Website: home-depot
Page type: address-validator
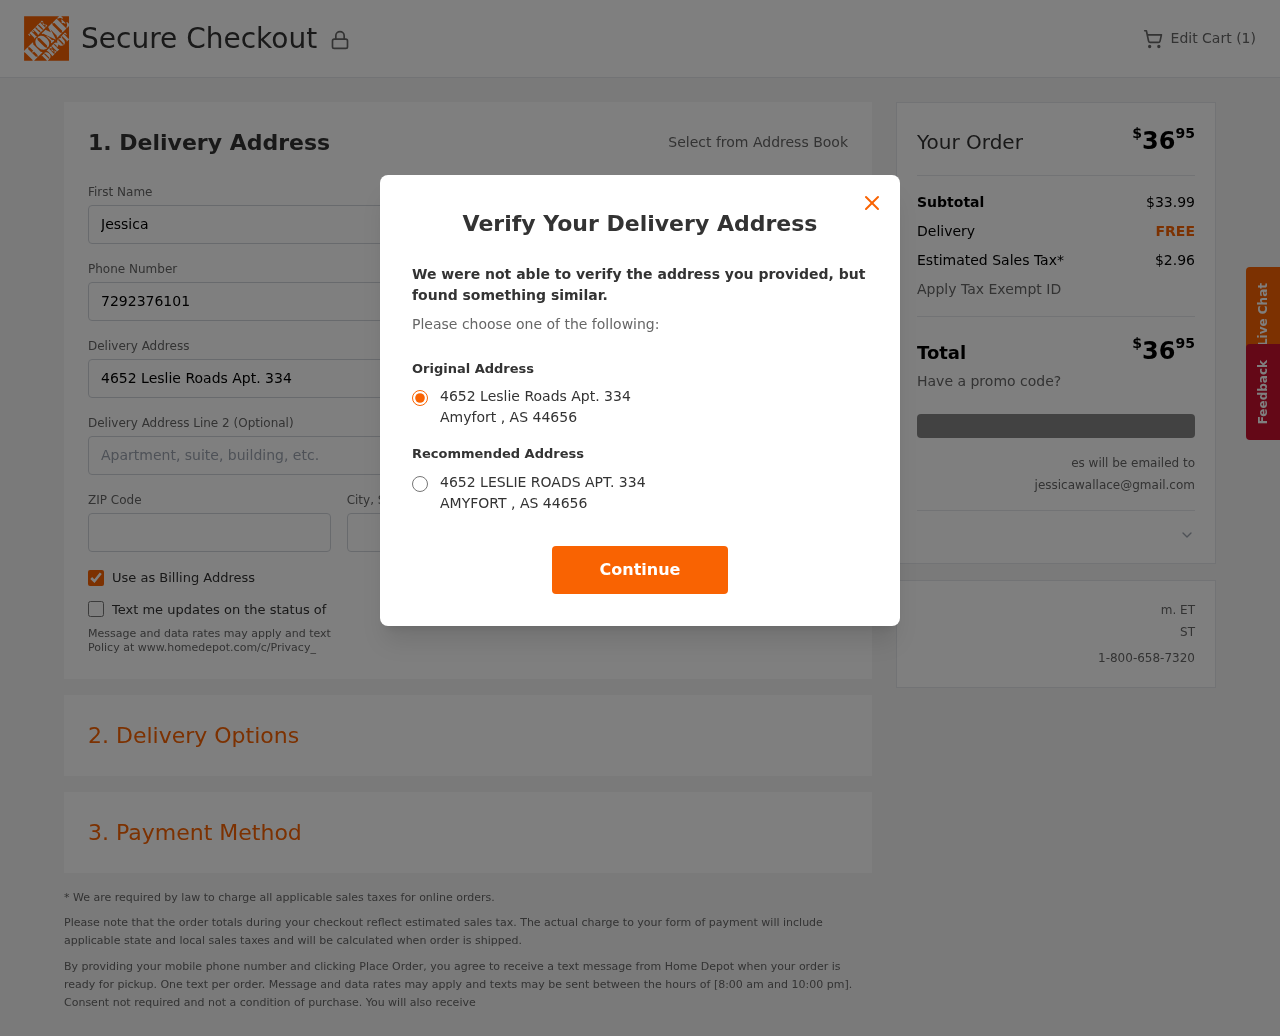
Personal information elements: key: PII_CITY
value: Amyfort
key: PII_EMAIL
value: jessicawallace@gmail.com
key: PII_POSTCODE
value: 44656
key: PII_STATE_ABBR
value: AS
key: PII_STREET
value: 4652 Leslie Roads Apt. 334
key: PII_FIRSTNAME
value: Jessica
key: PII_LASTNAME
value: Wallace
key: PII_PHONE
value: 7292376101
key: PII_CITY_STATE
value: Amyfort, AS
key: PII_STREET_ALT
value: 4652 LESLIE ROADS APT. 334
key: PII_CITY_ALT
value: AMYFORT
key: PII_STATE
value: AS
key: PII_POSTCODE_FULL
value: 44656
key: PII_POSTCODE_NUMERIC
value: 44656
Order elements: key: ORDER_NUM_ITEMS
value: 1
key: ORDER_TOTAL
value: $3695
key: ORDER_SUBTOTAL
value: $33.99
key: ORDER_SHIPPING_COST
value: FREE
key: ORDER_TAX
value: $2.96